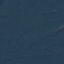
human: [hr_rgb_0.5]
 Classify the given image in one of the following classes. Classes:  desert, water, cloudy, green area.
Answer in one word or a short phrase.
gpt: green area